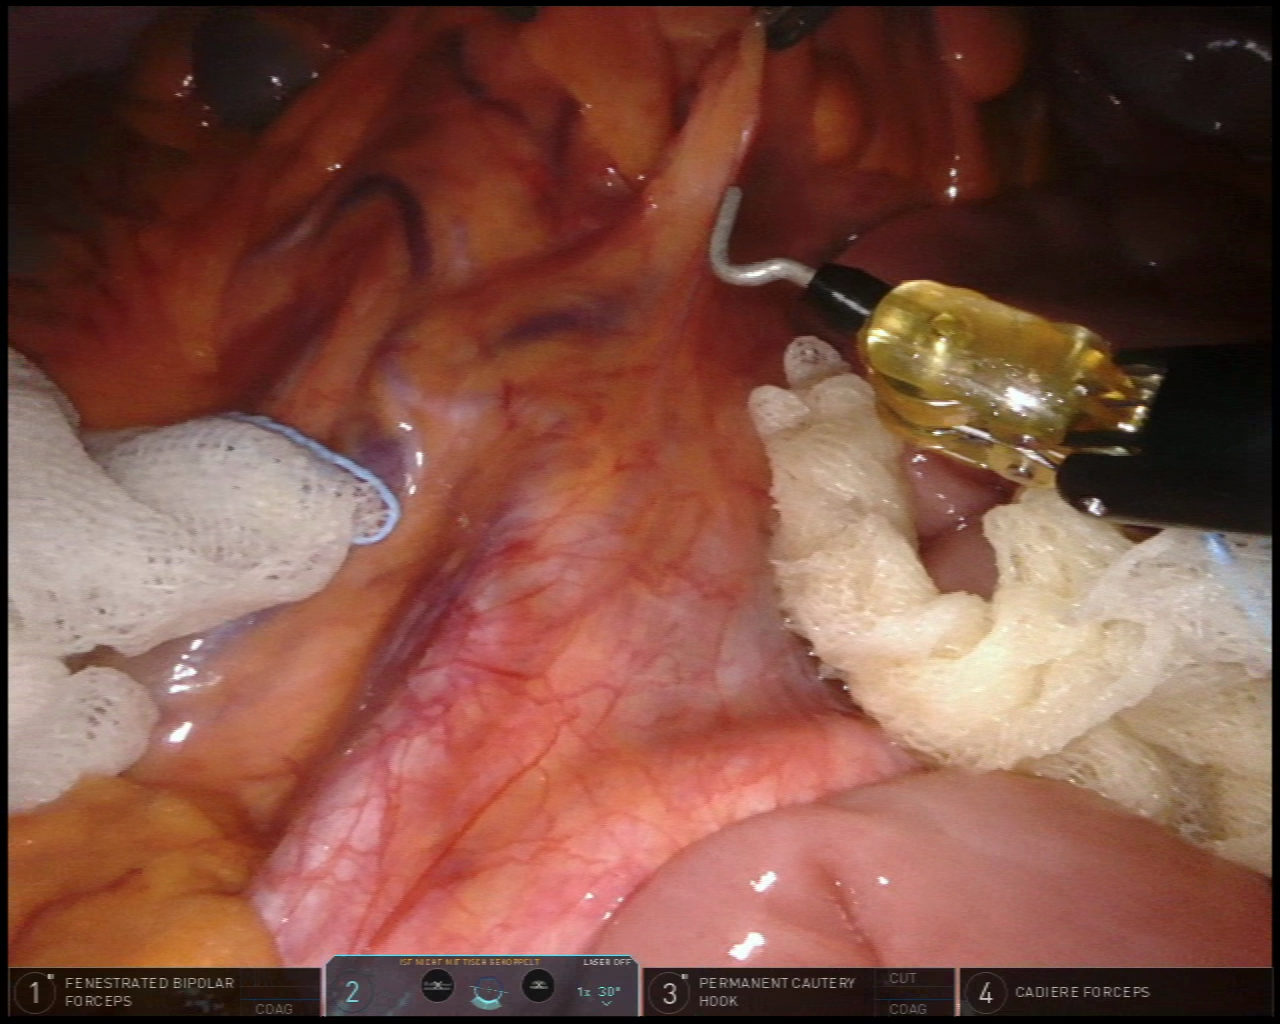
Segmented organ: small_intestine
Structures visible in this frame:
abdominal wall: yes
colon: no
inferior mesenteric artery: no
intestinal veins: yes
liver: no
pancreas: no
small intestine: yes
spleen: no
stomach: no
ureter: yes
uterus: no
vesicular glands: no